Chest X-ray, AP view. Patient: 46 years old, sex F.
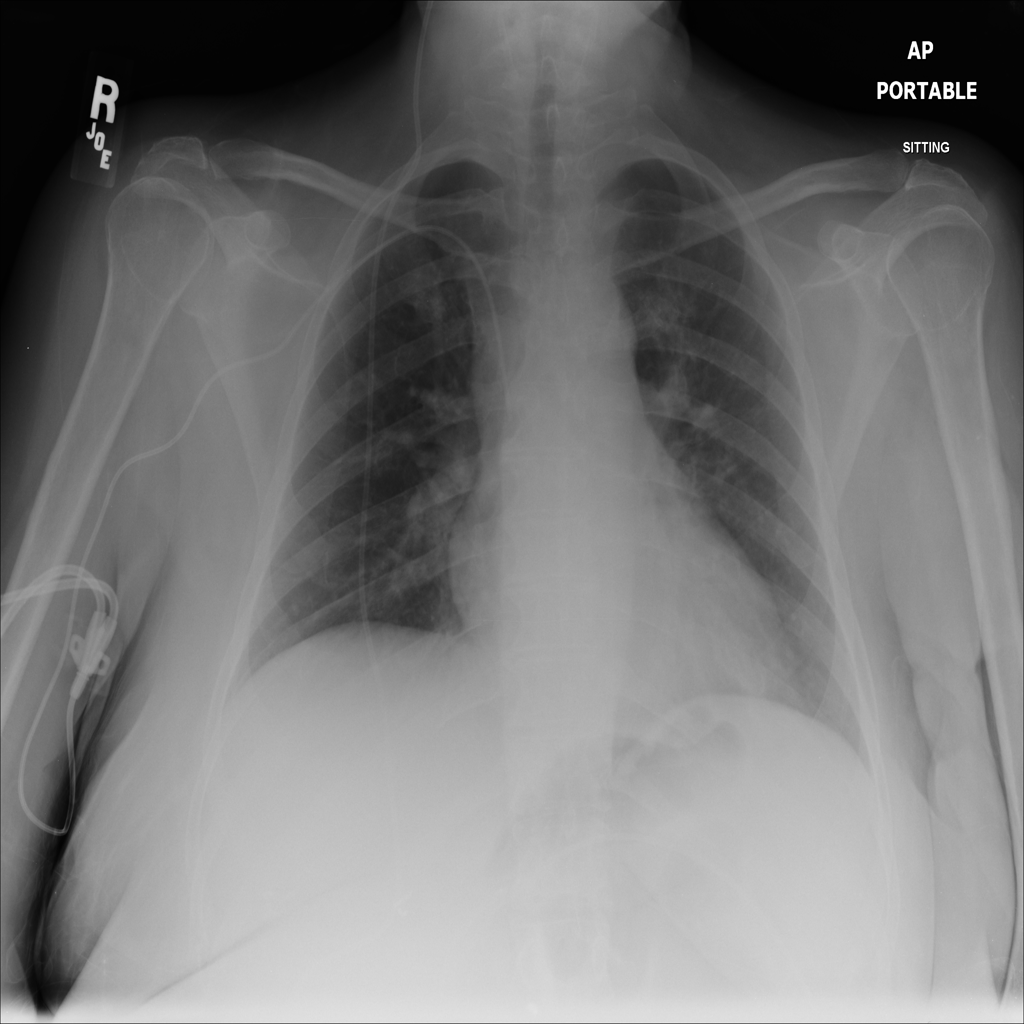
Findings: No Finding